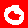
Digit: 0